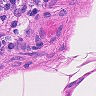
Metastatic tissue present: no